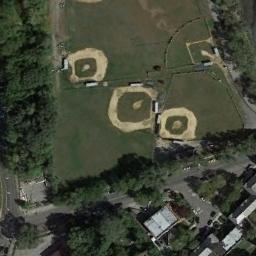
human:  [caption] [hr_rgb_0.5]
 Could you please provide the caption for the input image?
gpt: Three baseball diamonds are in the middle of grass next to many trees .

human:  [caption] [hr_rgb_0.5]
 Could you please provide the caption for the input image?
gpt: There are three baseball diamonds in the grass surrounded by the houses and the forests .

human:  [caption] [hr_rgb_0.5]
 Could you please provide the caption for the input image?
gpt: There is a white house on the edge of the baseball field .

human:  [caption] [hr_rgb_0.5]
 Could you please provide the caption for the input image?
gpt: Three baseball diamonds of different sizes surrounded by some trees and some buildings beside .

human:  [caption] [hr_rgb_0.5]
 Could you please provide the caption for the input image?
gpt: Many trees are beside the three baseball diamonds .